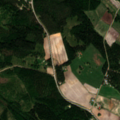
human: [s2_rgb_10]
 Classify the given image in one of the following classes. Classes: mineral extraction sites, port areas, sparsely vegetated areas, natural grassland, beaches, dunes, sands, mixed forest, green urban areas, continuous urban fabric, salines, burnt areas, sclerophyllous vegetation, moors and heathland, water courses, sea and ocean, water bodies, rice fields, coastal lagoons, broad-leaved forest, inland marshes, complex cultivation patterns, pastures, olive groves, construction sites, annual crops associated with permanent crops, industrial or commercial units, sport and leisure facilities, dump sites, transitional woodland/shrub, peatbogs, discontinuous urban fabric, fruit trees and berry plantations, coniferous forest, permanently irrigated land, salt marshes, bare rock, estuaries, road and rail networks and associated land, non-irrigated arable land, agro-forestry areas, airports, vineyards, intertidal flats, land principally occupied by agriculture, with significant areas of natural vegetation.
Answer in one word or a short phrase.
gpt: non-irrigated arable land, coniferous forest, mixed forest, transitional woodland/shrub